Question: I have an array of normalized vectors (1538 of them) forming a sphere. Also I has an array of numbers of the same size 1538. I want to plot something like this:

I tried the 'sphere' and 'surf' functions but I can't find a way to use my vectors. I figured there should be some way to do this.
Thanks a lot.
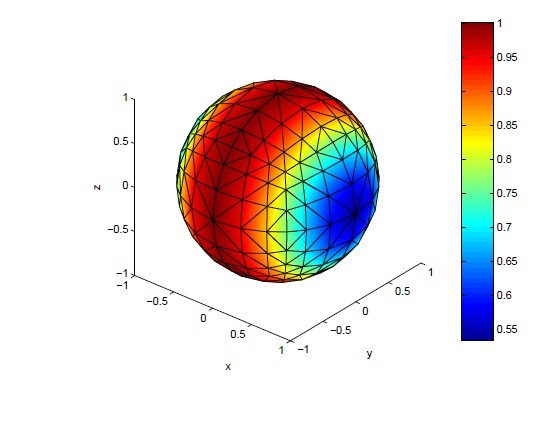
Answer: I think you can use <URL>.
Both trimesh as trisurf accepts a fourth argument to specify the color of each vertex, add the option ''facecolor','interp'' to interpolate the color of each face between vertices.
edit: I experimented a bit further on it, and since it's a sphere, I think <URL> is better suited.
Example:
'''
[x,y,z]=sphere(25);
x=x(:);y=y(:);z=z(:);
tri = convhull([x y z]);
C = cos(y);
trisurf(tri,x,y,z,C,'facecolor','interp');
'''

instead of 'C' in the example you can use your own vector of values to specify the color